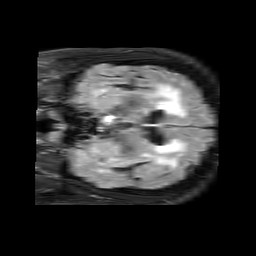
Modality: FLAIR
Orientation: coronal
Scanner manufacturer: philips
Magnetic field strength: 3 T
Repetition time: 11 s
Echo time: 0.125 s